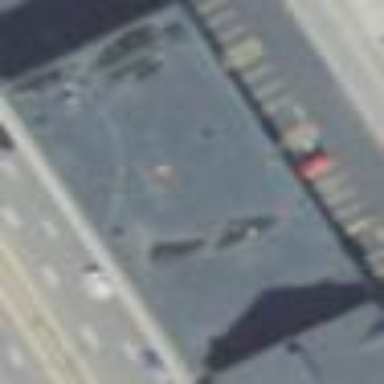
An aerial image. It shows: Retail building housing furniture shop.